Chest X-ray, PA view. Patient: 38 years old, sex M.
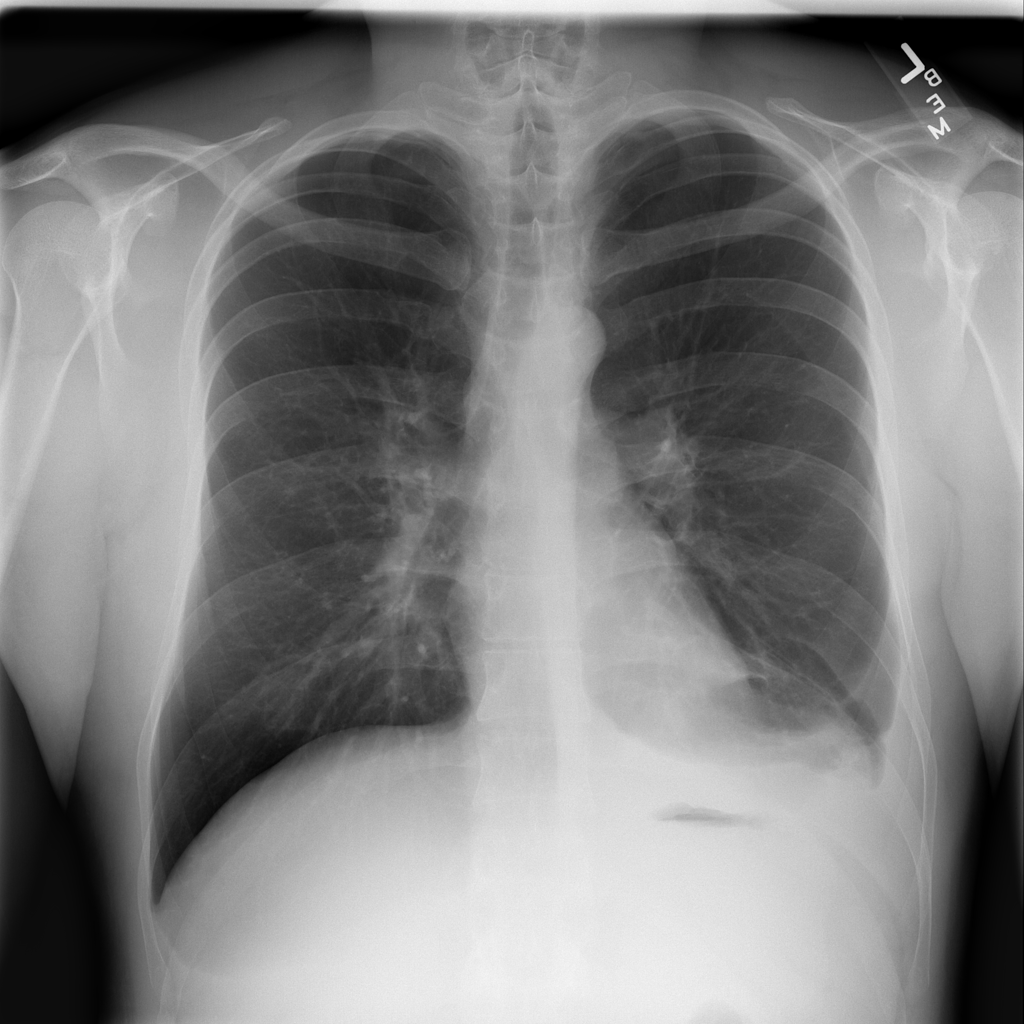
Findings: Effusion